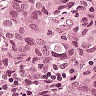
Metastatic tissue present: yes